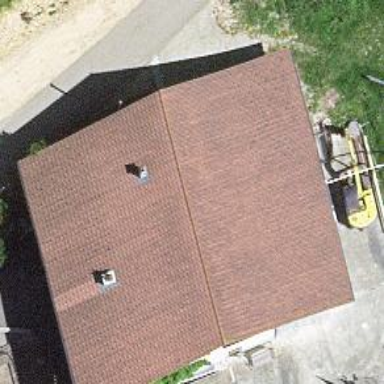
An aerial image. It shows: Rural barn.